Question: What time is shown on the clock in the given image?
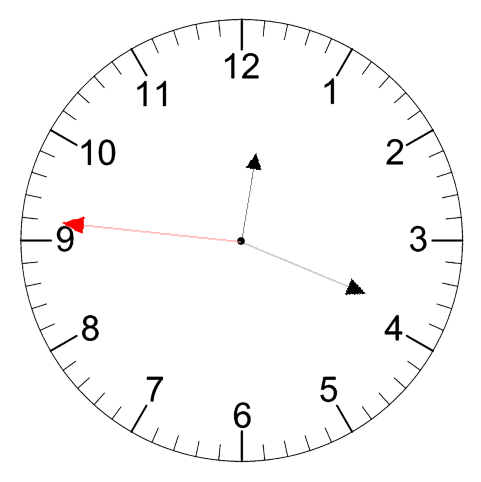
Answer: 12:18:46